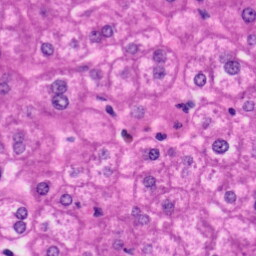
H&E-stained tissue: Liver